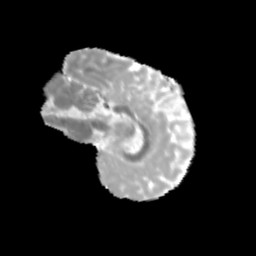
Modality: MD
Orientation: sagittal
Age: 9
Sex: female
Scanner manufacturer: siemens
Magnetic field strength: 3 T
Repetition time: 3.8 s
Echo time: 0.07 s